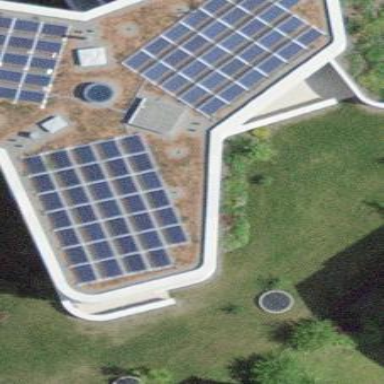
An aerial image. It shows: Solar power generator.